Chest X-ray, AP view. Patient: 71 years old, sex M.
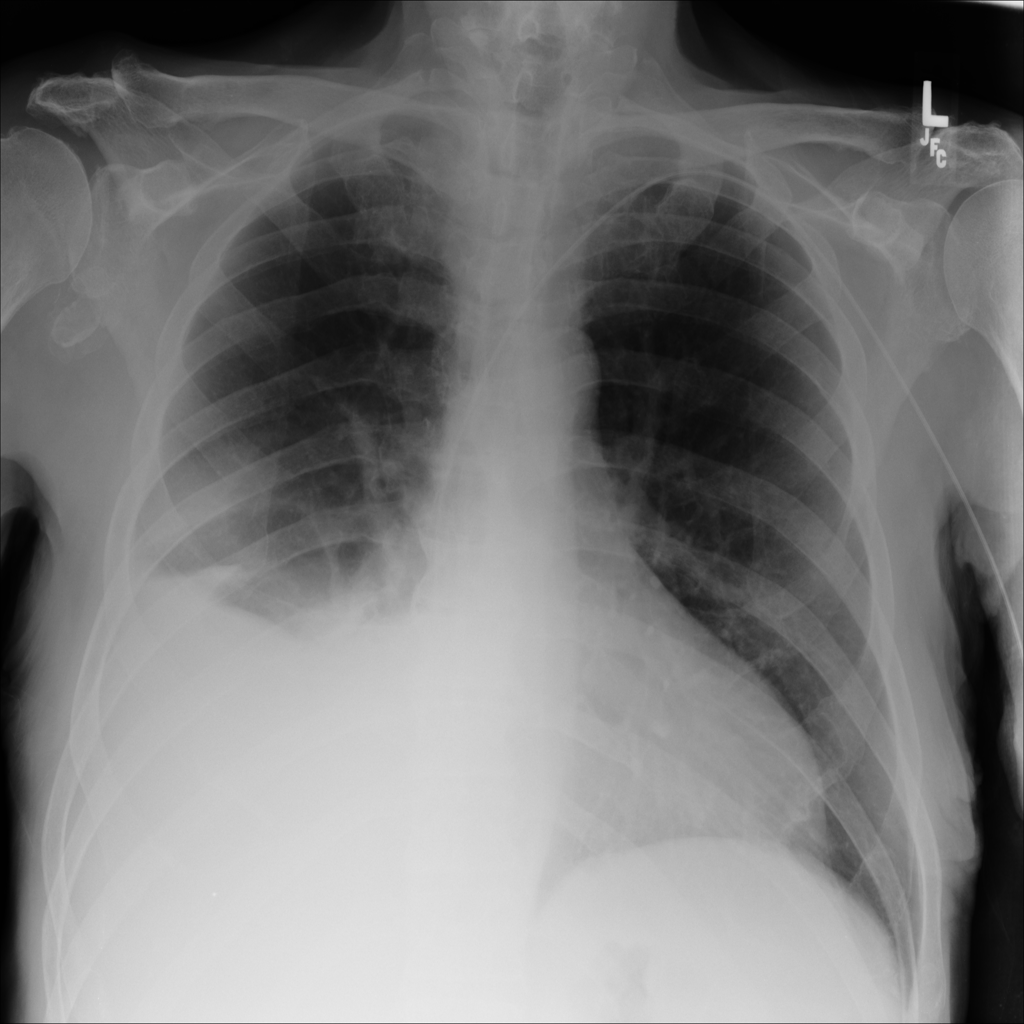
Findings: No Finding